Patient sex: F
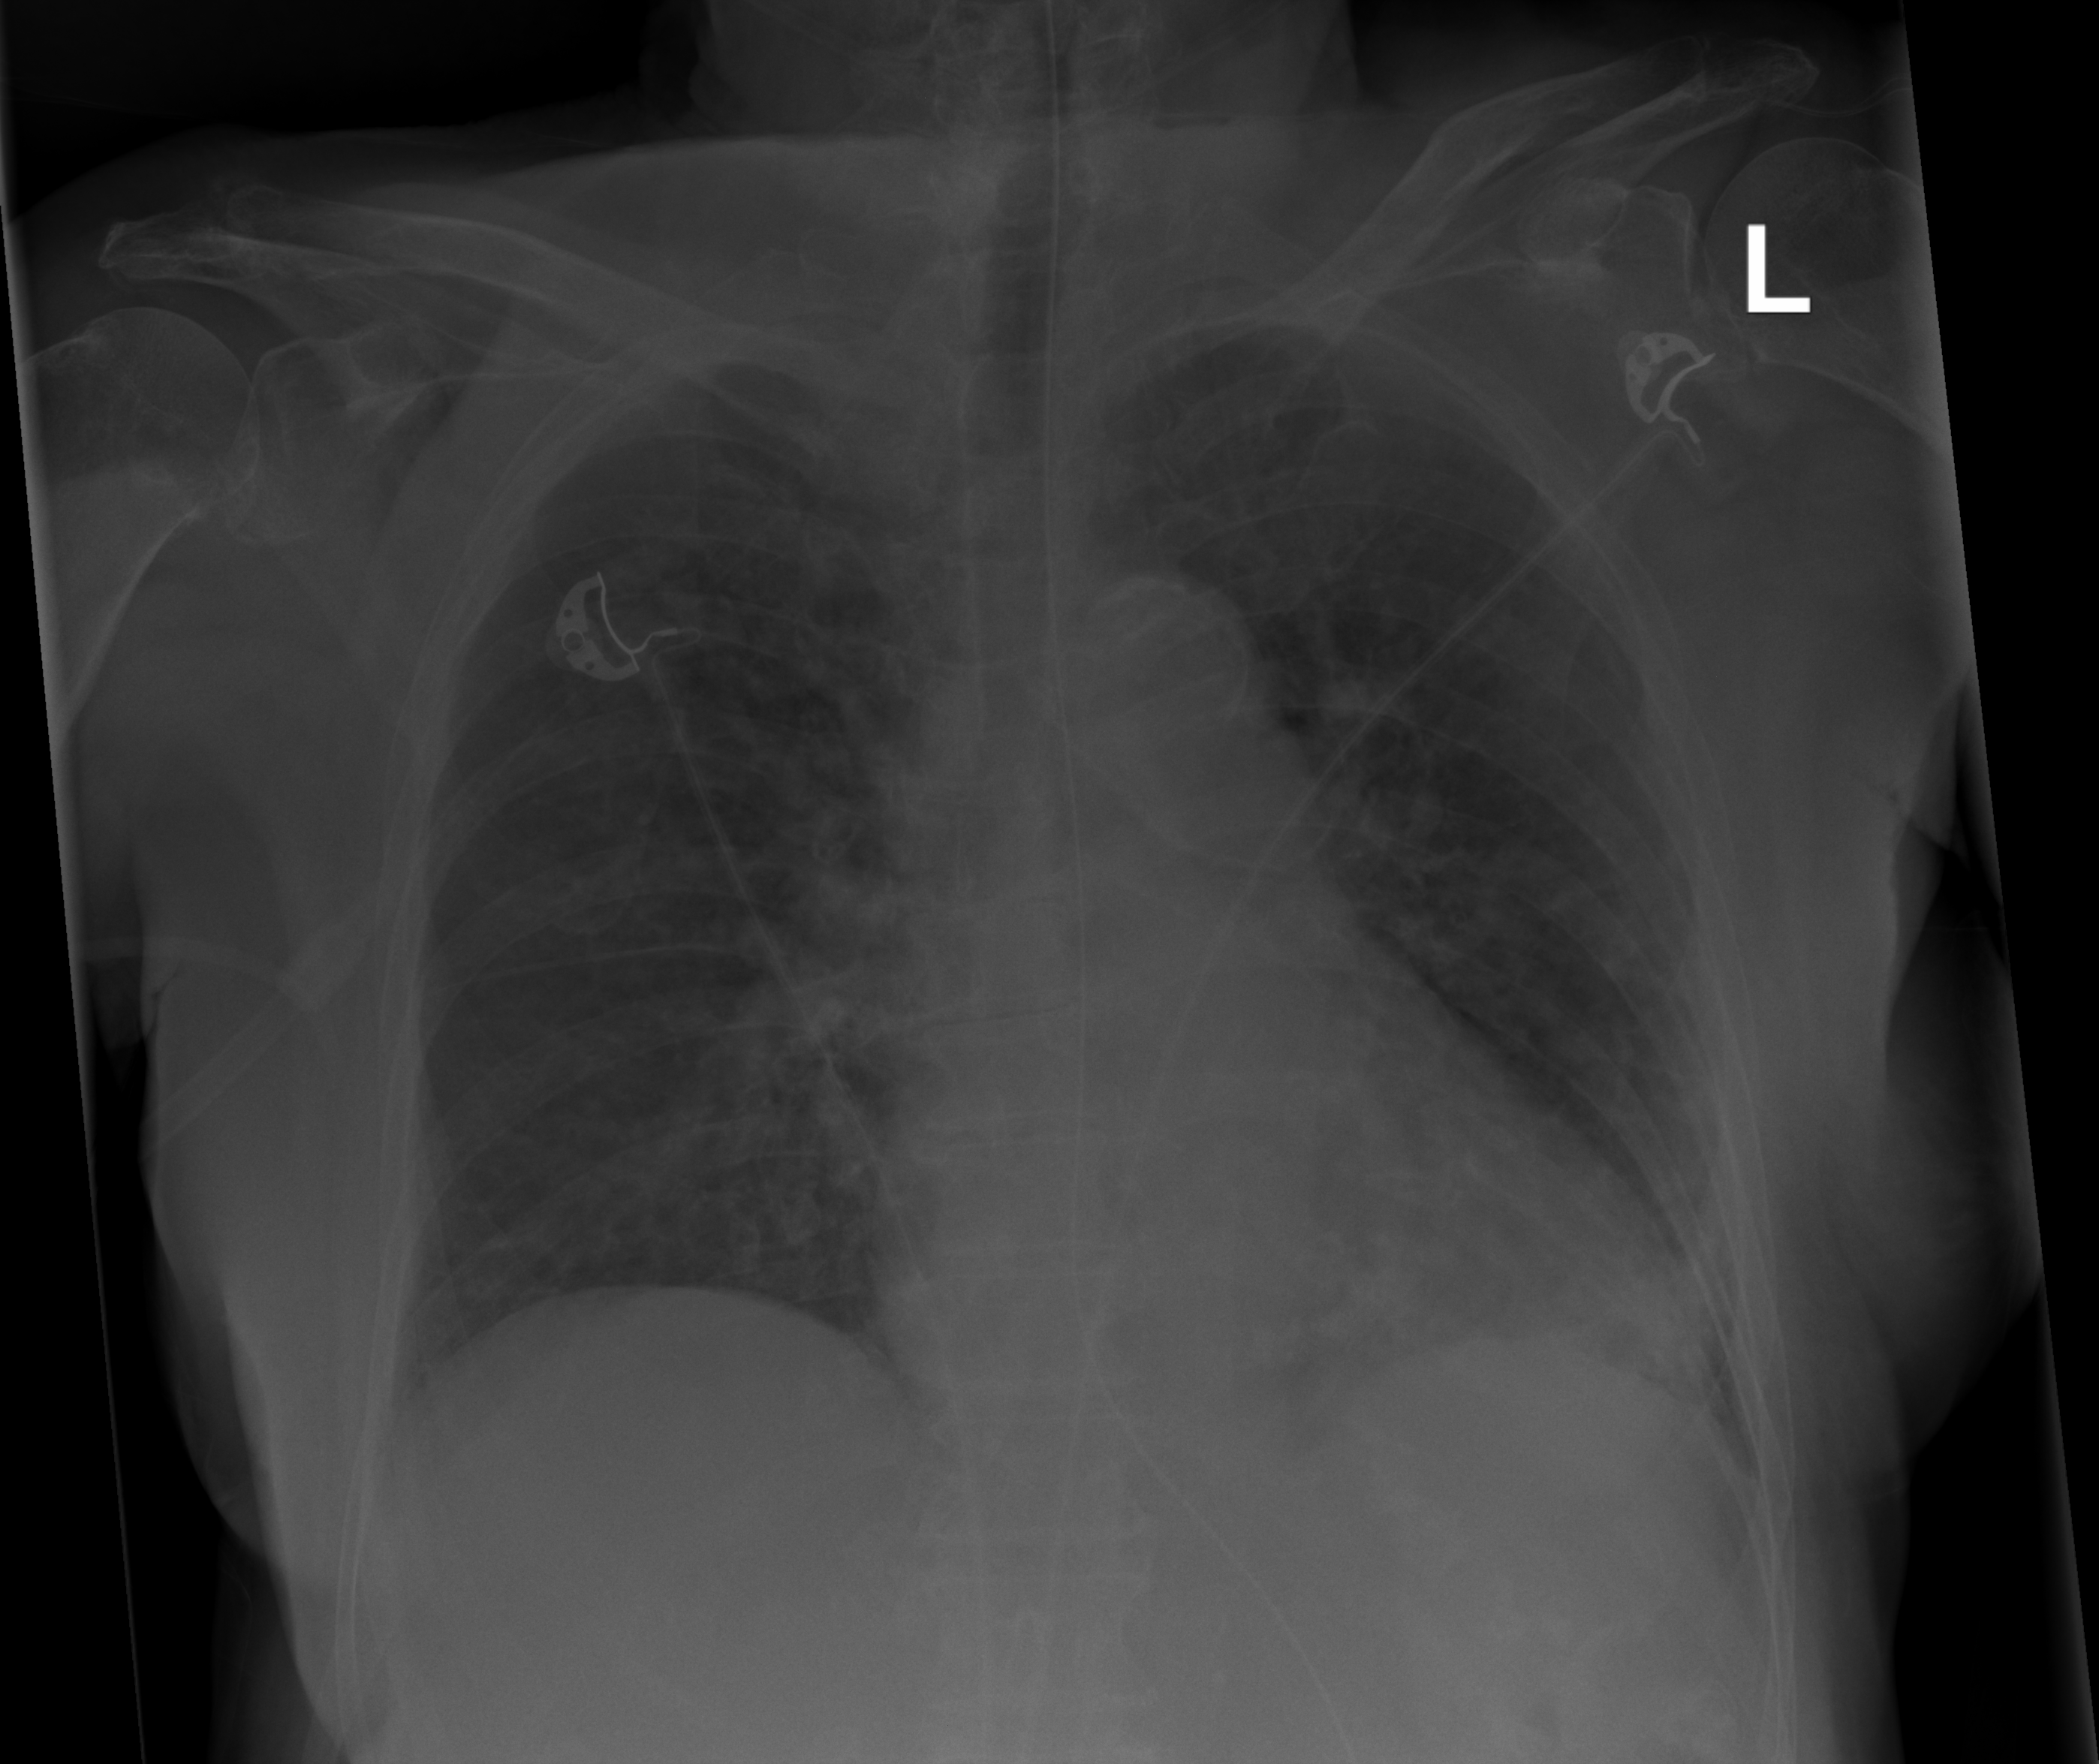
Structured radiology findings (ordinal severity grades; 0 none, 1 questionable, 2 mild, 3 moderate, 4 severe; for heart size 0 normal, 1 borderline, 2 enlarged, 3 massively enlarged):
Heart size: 2
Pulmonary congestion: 2
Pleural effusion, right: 0
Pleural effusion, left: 0
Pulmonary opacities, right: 1
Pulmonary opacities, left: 2
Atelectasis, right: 2
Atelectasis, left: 2